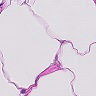
Metastatic tissue present: no